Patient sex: F
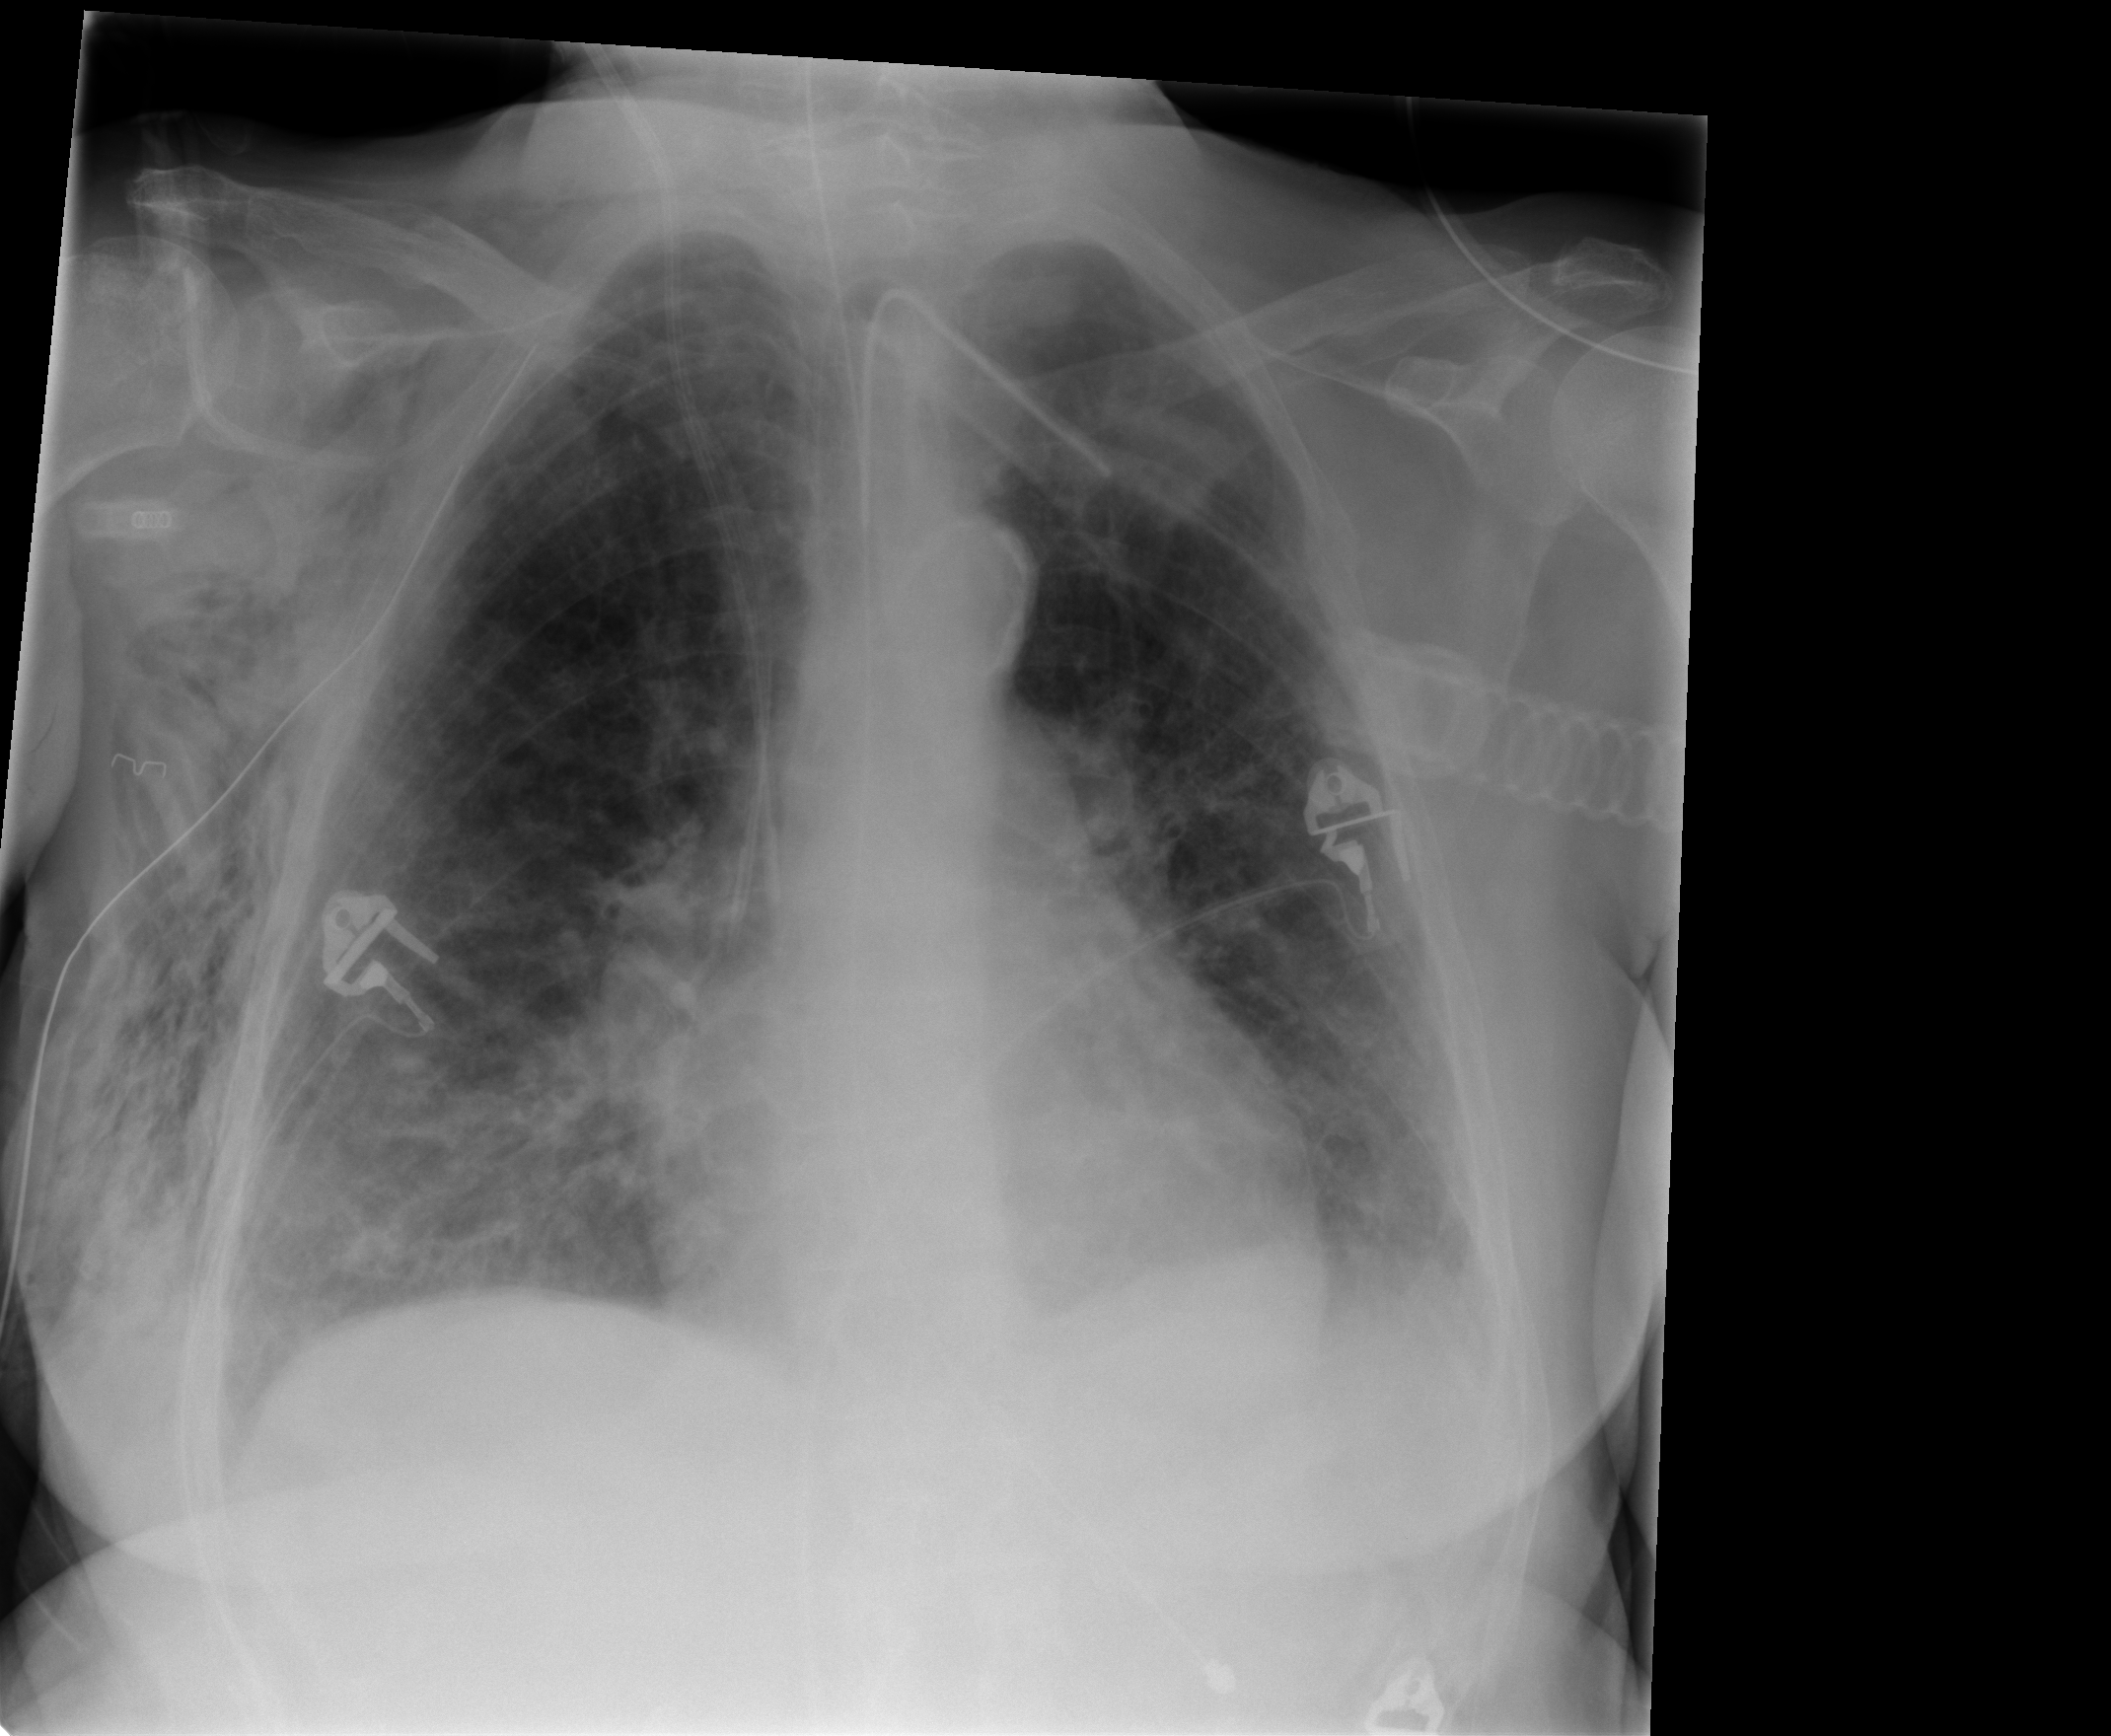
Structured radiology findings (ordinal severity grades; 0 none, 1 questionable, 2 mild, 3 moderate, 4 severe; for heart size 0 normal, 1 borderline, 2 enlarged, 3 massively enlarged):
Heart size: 2
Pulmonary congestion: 1
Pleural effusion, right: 0
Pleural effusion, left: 0
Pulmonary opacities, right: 3
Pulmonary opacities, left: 1
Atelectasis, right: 2
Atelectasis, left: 2